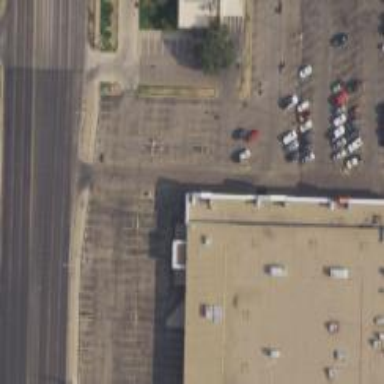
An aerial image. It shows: Parking space.